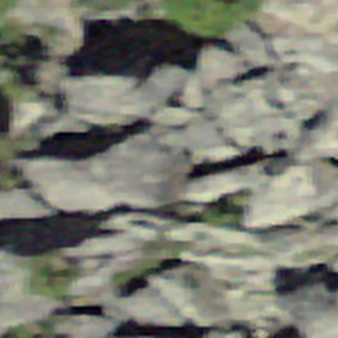
Label: bouldering_area